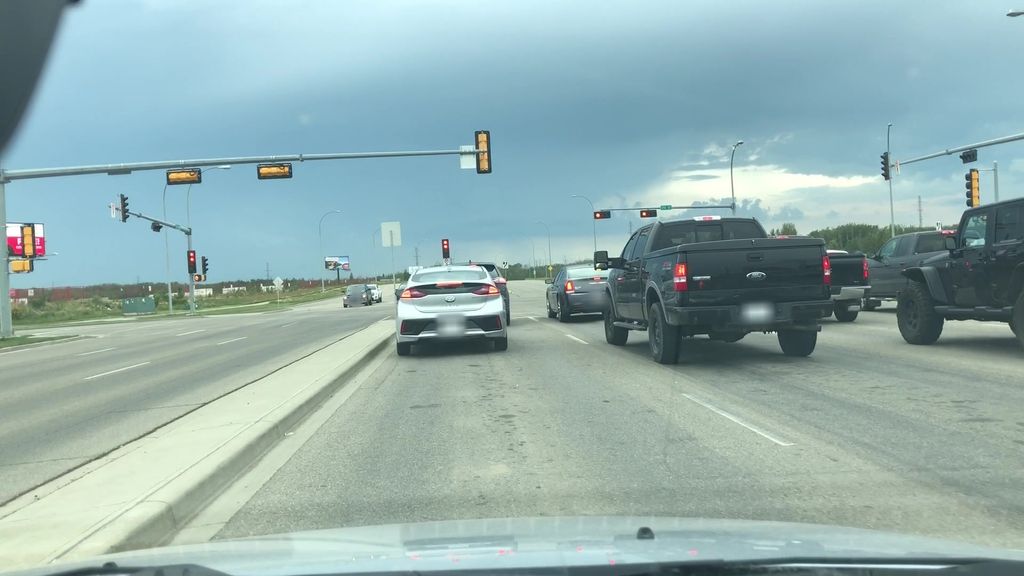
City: edmonton